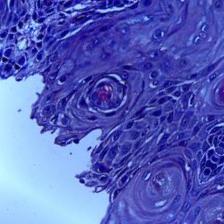
Diagnosis: OSCC